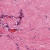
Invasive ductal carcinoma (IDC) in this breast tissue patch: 0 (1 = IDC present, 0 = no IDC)